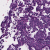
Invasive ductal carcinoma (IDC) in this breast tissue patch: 0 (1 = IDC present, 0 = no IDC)